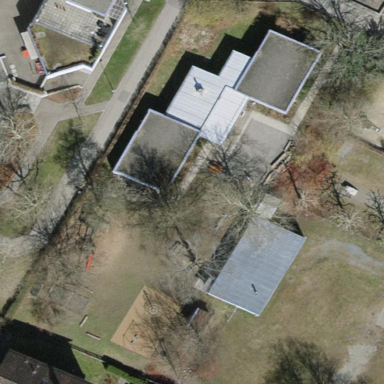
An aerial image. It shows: Kindergarten.